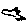
Label: bird